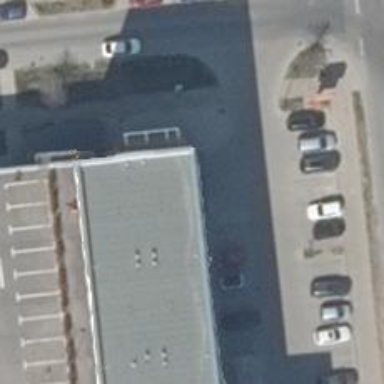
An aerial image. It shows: Multi-storey parking entrance.